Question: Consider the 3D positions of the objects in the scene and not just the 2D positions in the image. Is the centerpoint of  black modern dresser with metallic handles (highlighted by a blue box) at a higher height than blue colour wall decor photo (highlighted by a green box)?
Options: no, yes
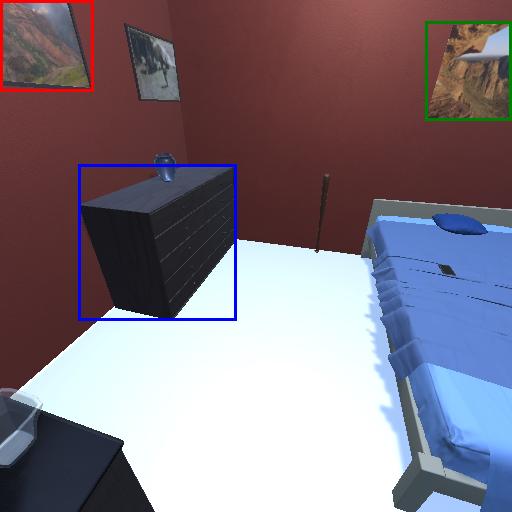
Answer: no